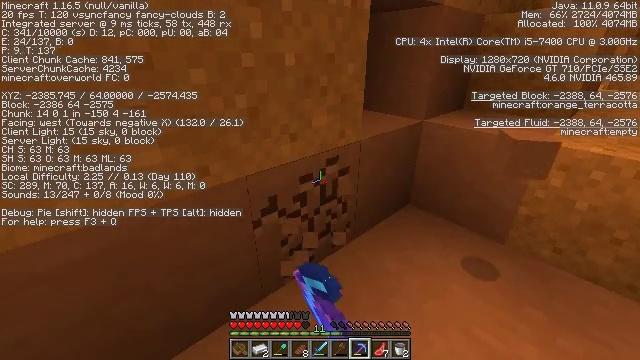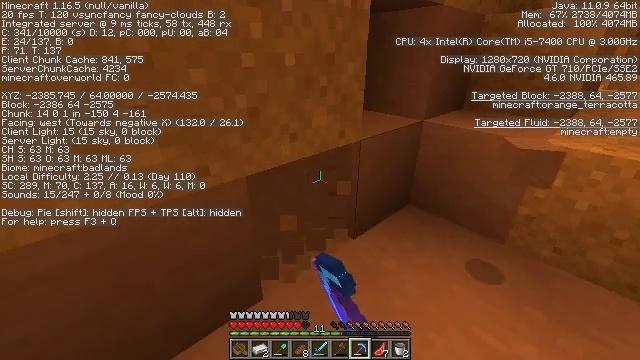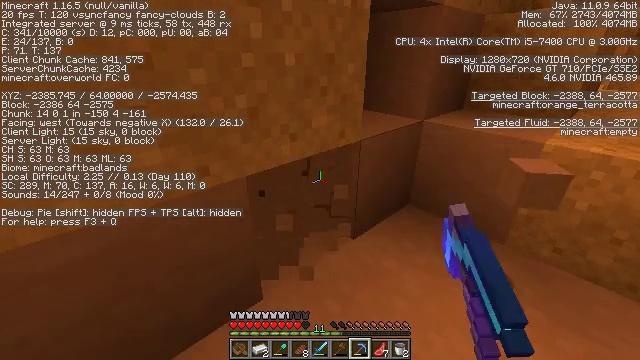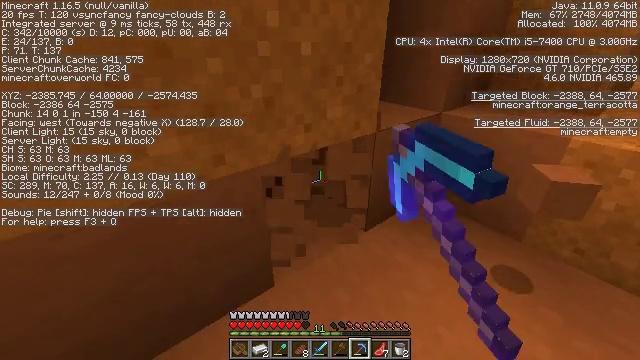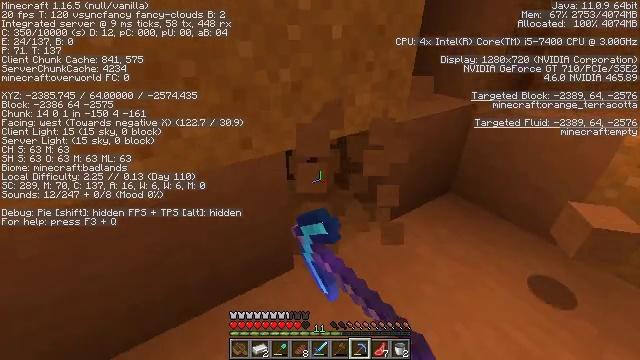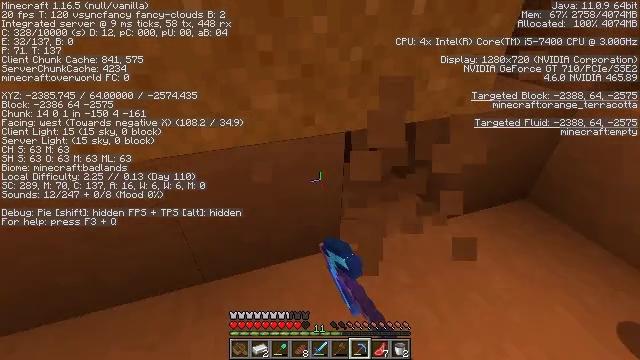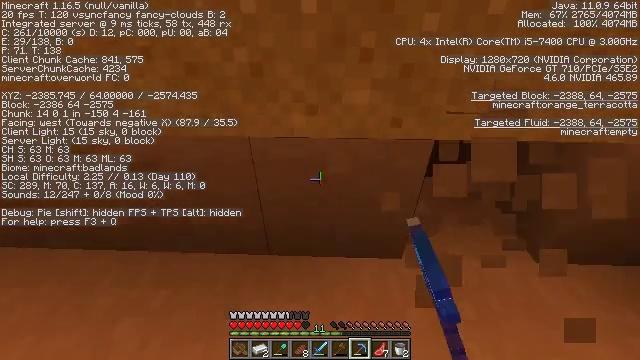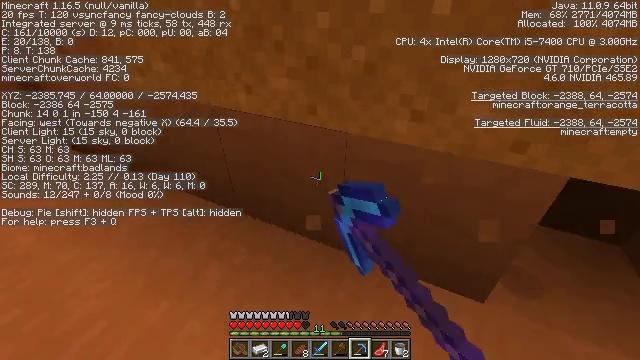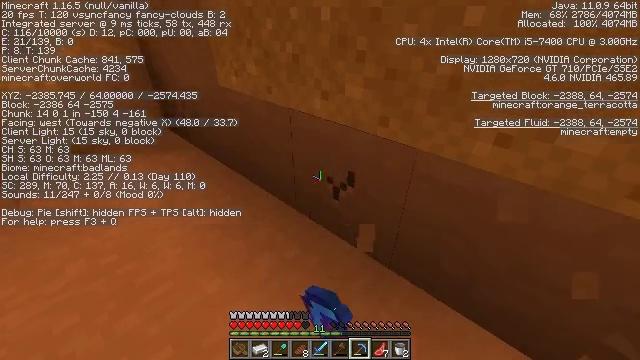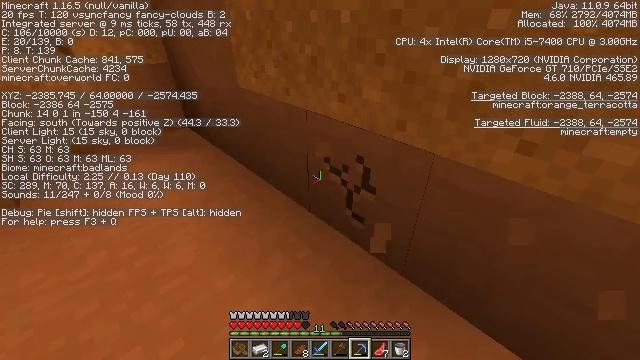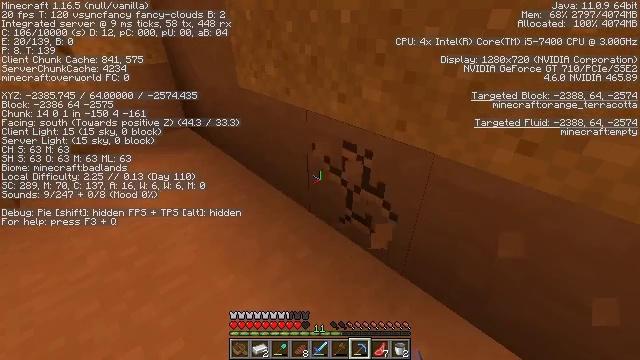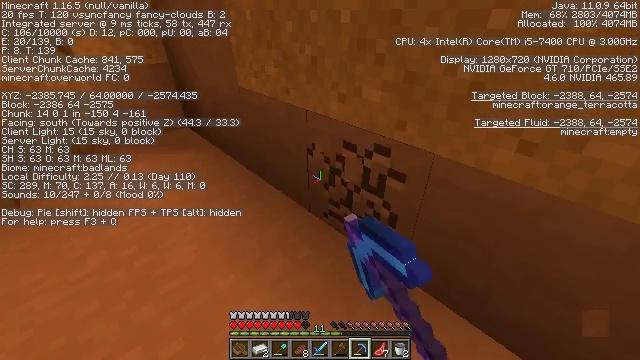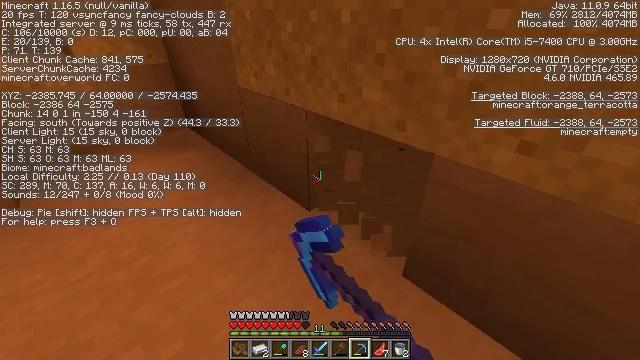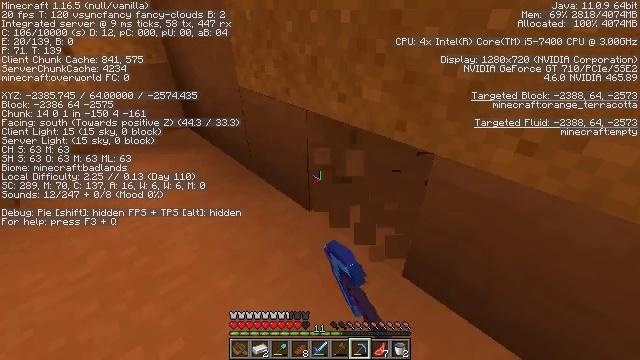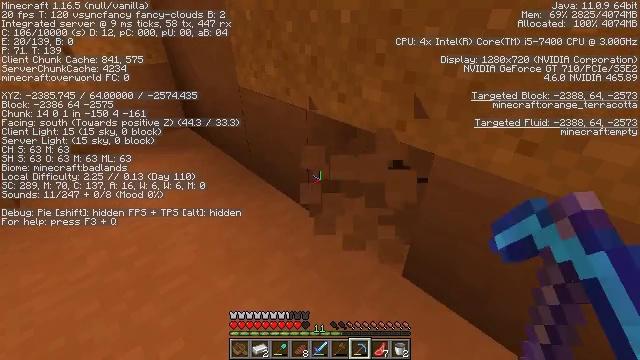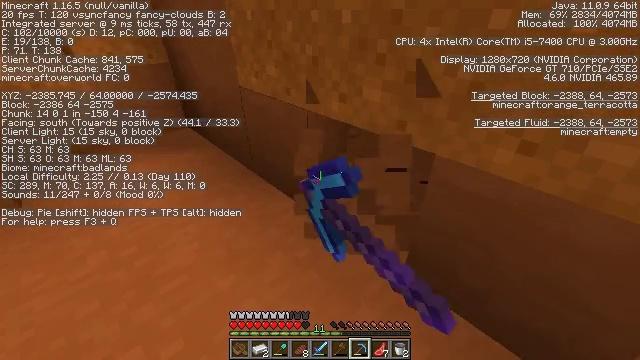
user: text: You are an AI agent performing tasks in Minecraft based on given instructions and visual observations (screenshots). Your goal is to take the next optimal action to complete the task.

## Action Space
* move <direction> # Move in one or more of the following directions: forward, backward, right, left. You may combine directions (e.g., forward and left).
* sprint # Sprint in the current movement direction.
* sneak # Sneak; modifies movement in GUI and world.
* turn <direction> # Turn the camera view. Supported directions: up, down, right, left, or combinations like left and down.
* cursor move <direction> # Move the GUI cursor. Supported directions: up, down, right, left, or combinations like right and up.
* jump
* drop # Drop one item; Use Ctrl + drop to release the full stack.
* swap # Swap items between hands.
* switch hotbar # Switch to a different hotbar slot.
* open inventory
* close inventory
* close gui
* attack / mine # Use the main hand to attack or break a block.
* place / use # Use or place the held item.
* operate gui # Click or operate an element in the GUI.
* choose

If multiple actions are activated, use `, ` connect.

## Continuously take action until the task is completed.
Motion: motion action
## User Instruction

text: Collect orange terracotta for building.
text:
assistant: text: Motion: attack / mine
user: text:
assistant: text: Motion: attack / mine
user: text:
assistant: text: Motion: turn left and down, attack / mine
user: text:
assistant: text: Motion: turn left and down, attack / mine
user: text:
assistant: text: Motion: turn left and down, attack / mine
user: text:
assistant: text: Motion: turn left, attack / mine
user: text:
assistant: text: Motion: turn left, attack / mine
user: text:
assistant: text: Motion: turn left and up, attack / mine
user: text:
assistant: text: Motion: turn left, attack / mine
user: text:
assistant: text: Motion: attack / mine
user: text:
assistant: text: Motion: attack / mine
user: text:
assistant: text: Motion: attack / mine
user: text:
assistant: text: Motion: attack / mine
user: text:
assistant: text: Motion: attack / mine
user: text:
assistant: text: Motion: attack / mine
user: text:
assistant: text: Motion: turn left and up, attack / mine
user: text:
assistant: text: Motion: turn left and up, attack / mine
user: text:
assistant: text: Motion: turn left and up, attack / mine
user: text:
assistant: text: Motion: move forward and move left, turn left and up, attack / mine
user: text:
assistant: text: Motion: move forward and move left, attack / mine
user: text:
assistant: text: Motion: move forward and move left, attack / mine
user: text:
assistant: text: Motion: attack / mine
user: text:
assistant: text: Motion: turn right, attack / mine
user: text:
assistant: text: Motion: turn right, attack / mine
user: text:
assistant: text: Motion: attack / mine
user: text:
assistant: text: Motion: attack / mine
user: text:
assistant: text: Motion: attack / mine
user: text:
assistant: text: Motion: attack / mine
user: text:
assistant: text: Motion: turn left and down, attack / mine
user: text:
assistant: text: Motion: turn left and down, attack / mine